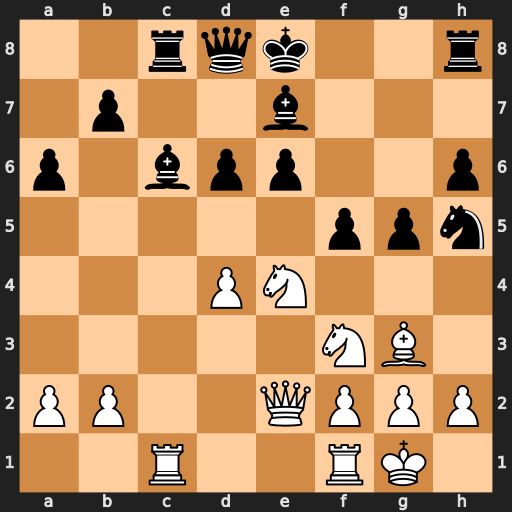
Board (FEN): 2rqk2r/1p2b3/p1bpp2p/5ppn/3PN3/5NB1/PP2QPPP/2R2RK1
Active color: w
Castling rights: k
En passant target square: -
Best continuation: Nxd6+ Bxd6 Qxe6+ Kf8 Bxd6+